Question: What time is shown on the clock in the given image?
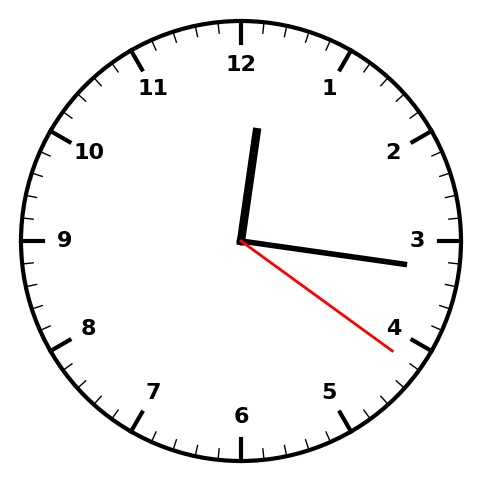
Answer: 12:16:21